Question: This query has no results and no errors. Bar is datatype DATETIME.
'''
SELECT * FROM foo WHERE DATE(bar) = '2013-02-26';
'''
This query:
'''
SELECT COUNT(*),DATE(bar) FROM foo GROUP BY DATE(bar) ORDER BY DATE(bar) DESC;
'''
Yields these results:

What am I doing wrong?
// EDIT
For some reason this works as expected...
'''
SELECT * FROM foo WHERE DATE_FORMAT(bar,'%Y-%m-%d') = "2013-02-26"
'''
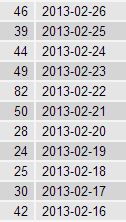
Answer: There is nothing "wrong" in the query you posted. There's no simple explanation as to why that query would return 0 rows.
To help debug the issue, I suggest you see if this query returns rows:
'''
SELECT bar
FROM foo
WHERE DATE(bar) = '2013-02-26'
LIMIT 10
'''
or this
'''
SELECT bar
FROM foo
WHERE bar >= '2013-02-26'
AND bar < '2013-02-26' + INTERVAL 1 DAY
LIMIT 10
'''
(NOTE: The latter query can make use of an index range scan operation using an index with a leading column of 'bar'; for the other query forms (which wrap the 'bar' column in a 'DATE' function, MySQL cannot use an index range scan.)
## Followup:
Next, check what value DATE(bar) is returning, by adding that expression to the SELECT list...
'''
SELECT DATE(bar)
, bar
FROM foo
WHERE bar >= '2013-02-26'
AND bar < '2013-02-26' + INTERVAL 1 DAY
LIMIT 10
'''